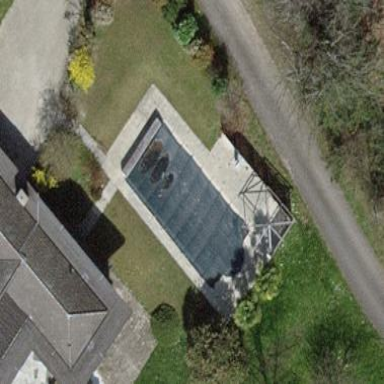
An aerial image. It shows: Swimming pool located in leisure land.